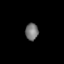
Tissue: lung
Cell type: Fibroblasts
Senescence score: 0.7263
Nuclear area (px): 216
Mean DAPI intensity: 117.991